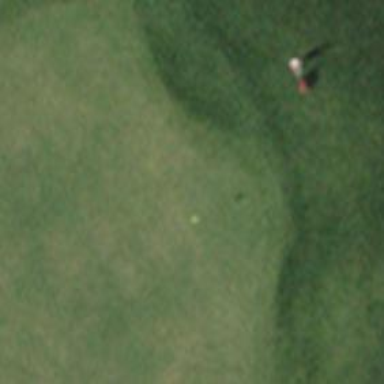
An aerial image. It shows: Green golf area with grass land use.